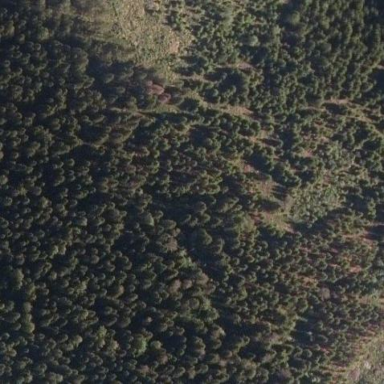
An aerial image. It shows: Woodland consisting mainly of needle-leaved trees.